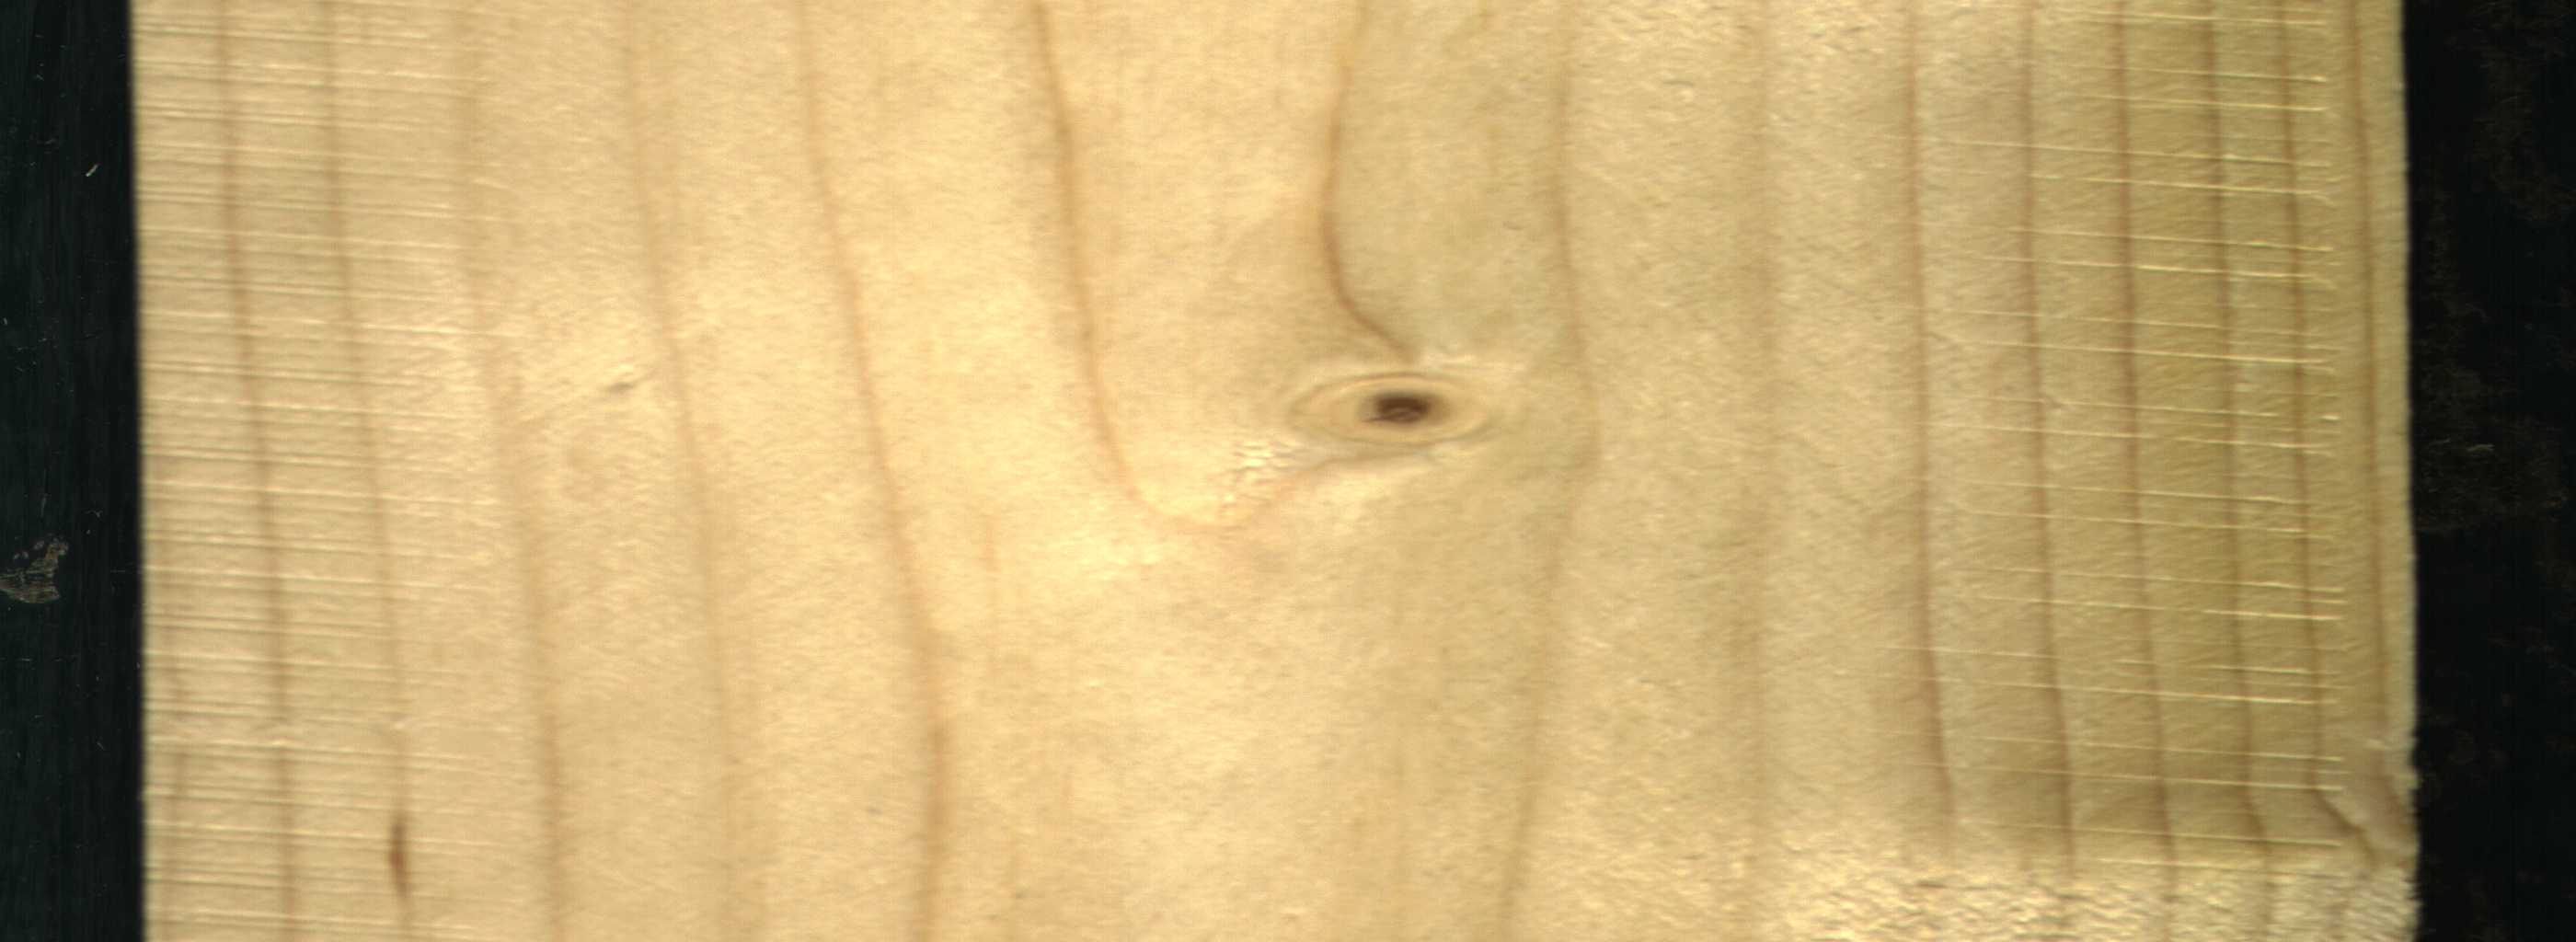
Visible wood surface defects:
Live_Knot